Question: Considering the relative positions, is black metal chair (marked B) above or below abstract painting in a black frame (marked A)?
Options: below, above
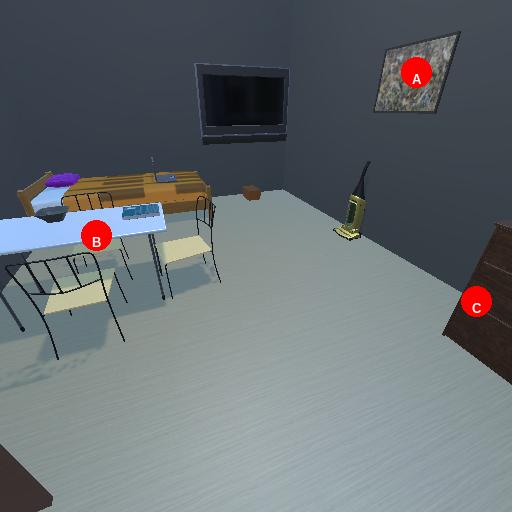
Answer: below